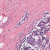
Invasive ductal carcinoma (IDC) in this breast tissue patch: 0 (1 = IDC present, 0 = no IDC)